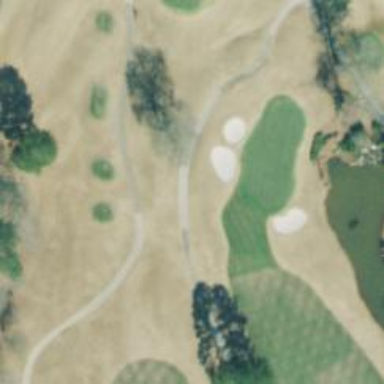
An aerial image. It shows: Path for both roads and golfers.